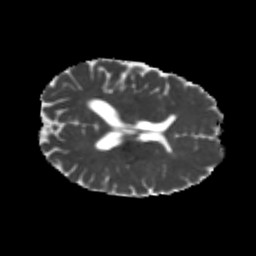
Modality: MD
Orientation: axial
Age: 24
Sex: male
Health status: healthy
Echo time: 0.074 s